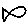
Label: fish